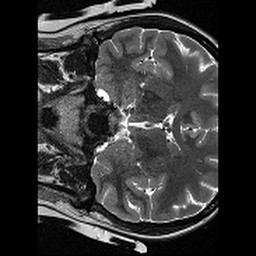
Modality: T2w
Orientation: coronal